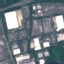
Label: Industrial